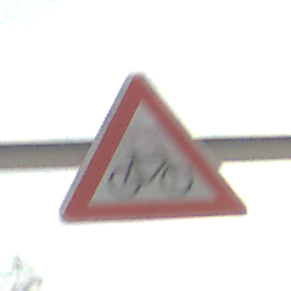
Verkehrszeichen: RadverkehrLinks
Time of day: MorningAfternoon
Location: Outdoor (Suburban)
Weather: PartlyCloudy
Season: NotSpecified
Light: Natural